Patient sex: F
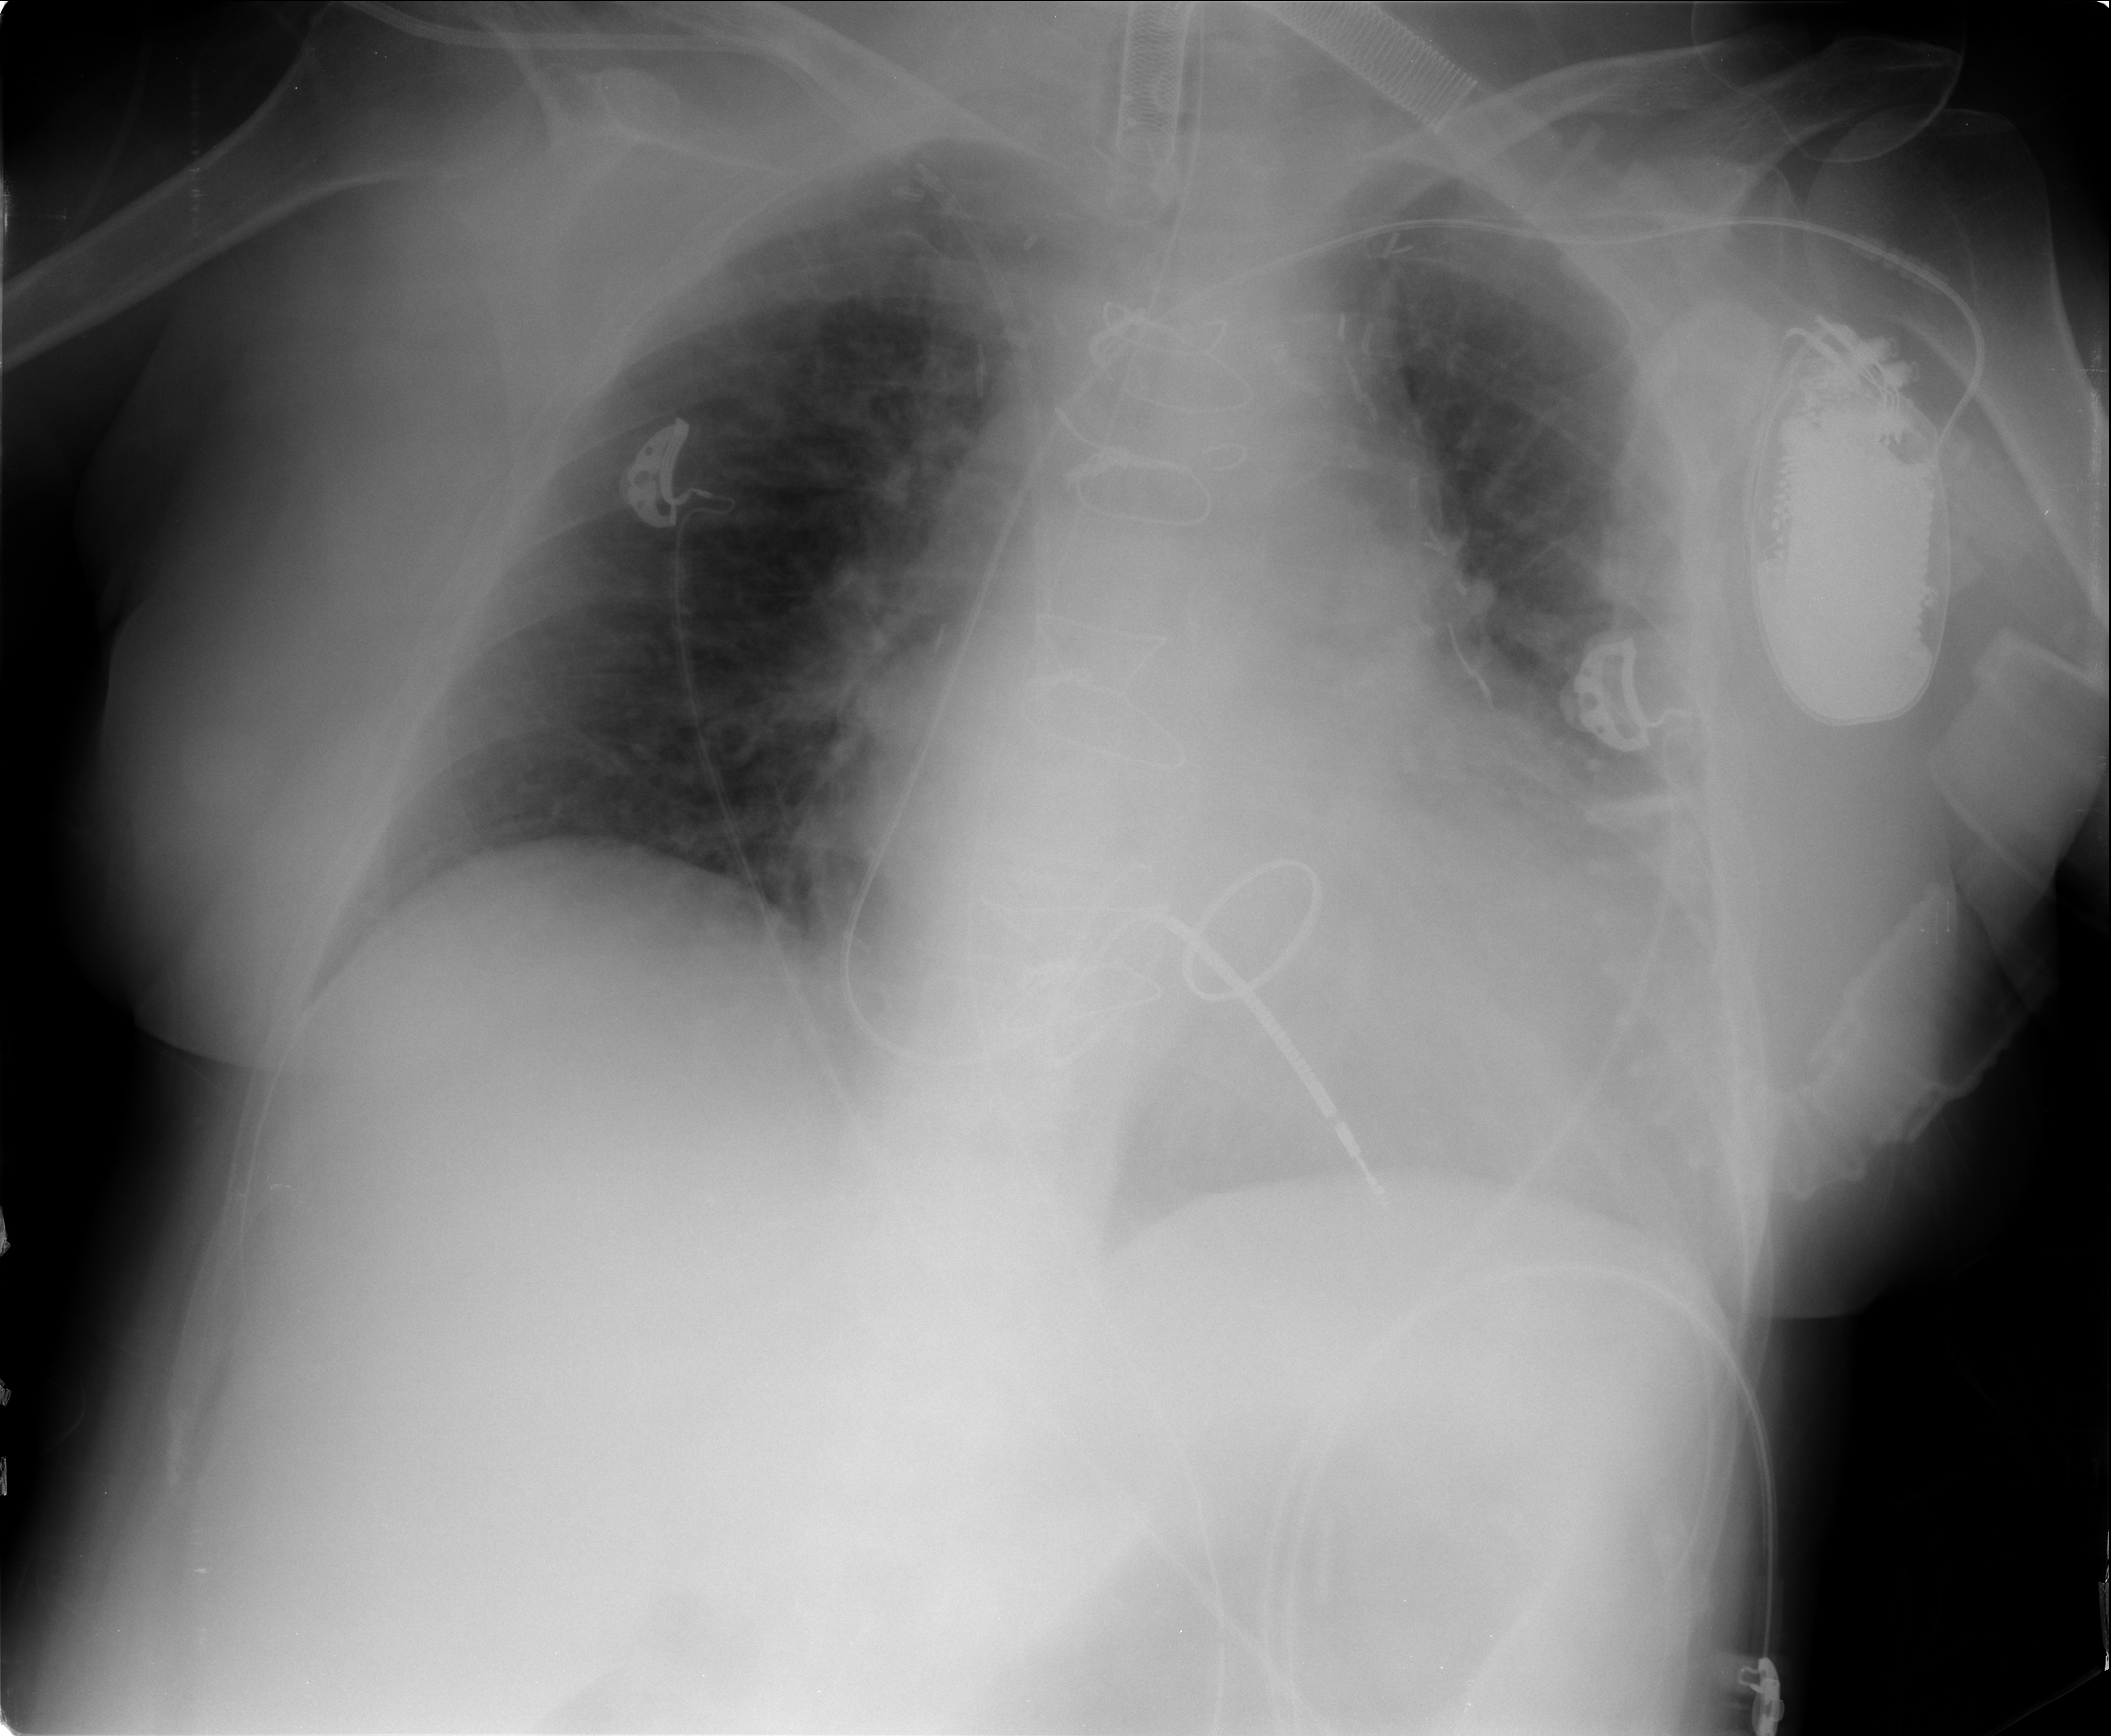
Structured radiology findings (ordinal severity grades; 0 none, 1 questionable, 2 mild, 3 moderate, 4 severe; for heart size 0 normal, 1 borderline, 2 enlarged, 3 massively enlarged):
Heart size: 2
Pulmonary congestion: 2
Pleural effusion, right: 0
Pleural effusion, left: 1
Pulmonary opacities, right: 0
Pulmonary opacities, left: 0
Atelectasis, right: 0
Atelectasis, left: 1